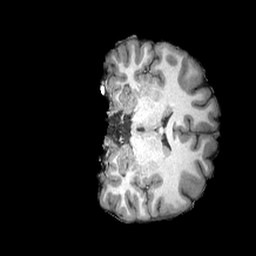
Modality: T1w
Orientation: coronal
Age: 22
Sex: male